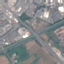
Land use / land cover: Highway